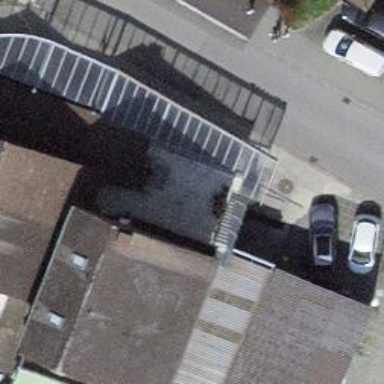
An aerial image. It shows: Car repair shop.